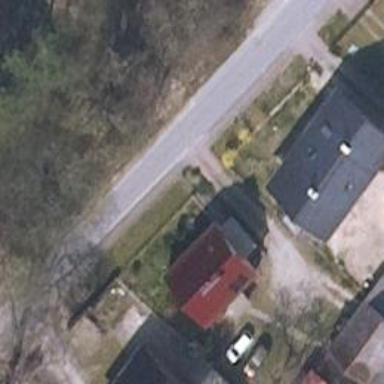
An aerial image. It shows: Driveway.